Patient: sex M, age 30
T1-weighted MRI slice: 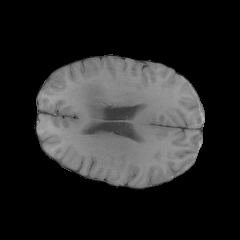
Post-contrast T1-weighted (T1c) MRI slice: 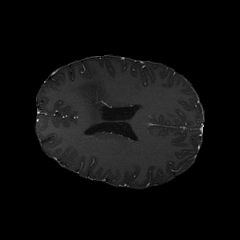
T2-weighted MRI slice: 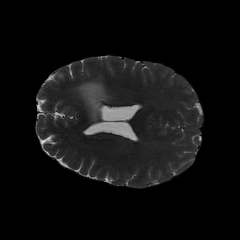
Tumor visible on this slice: yes
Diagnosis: Astrocytoma, IDH-mutant
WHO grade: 3